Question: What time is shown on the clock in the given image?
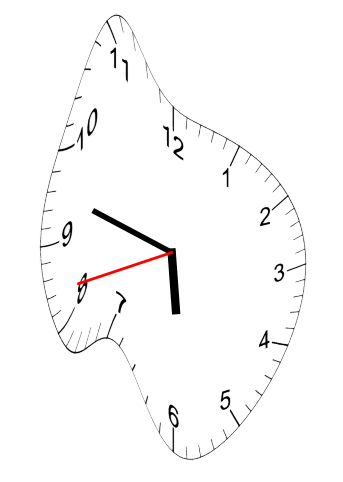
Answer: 05:47:42